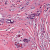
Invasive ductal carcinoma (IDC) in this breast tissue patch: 1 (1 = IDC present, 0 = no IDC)